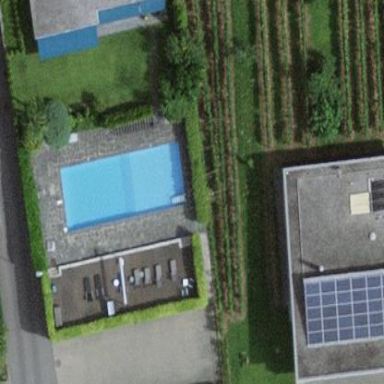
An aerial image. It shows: Swimming pool located in leisure land.